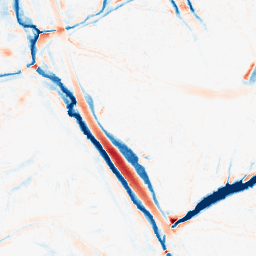
Category: morphological
Decomposition family: morphological
Decomposition parameters: operation: average
size: 10
Upsampling method: cubic_catmull_rom
Upsampling parameters: scale: 2
Upsampling scale: 2